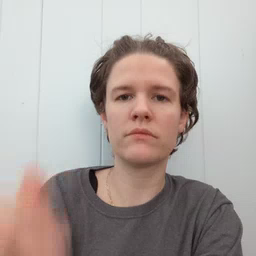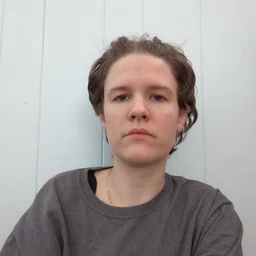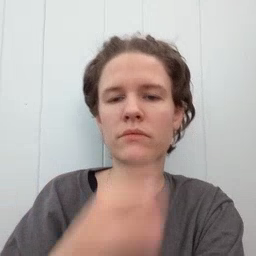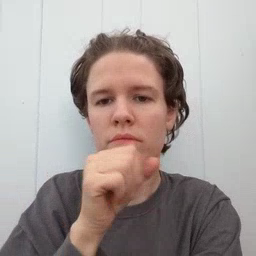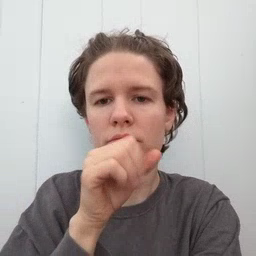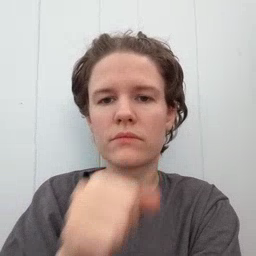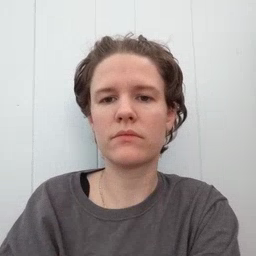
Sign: orange